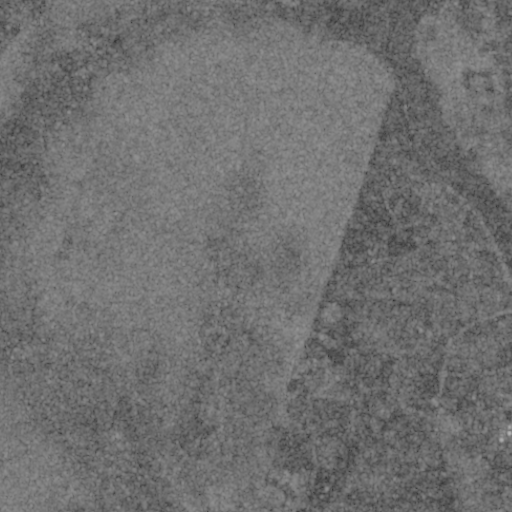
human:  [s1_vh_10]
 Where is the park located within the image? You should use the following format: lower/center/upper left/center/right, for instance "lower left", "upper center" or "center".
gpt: The park is located in the lower right of the image.
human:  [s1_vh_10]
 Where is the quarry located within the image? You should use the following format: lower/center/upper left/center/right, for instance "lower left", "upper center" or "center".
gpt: There is no quarry in the image.

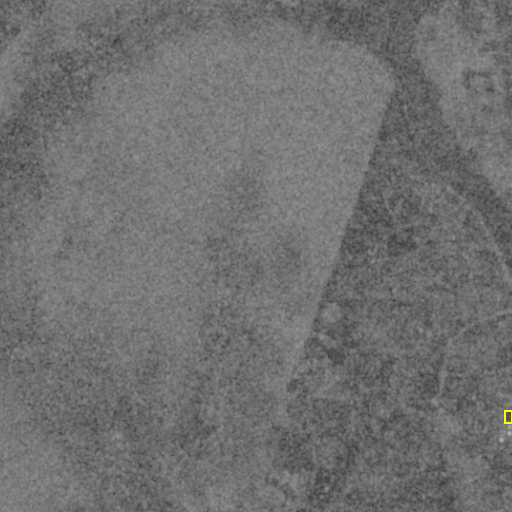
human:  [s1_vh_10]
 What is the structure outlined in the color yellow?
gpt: The structure outlined in yellow is a park.
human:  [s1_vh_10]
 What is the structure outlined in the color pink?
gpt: There is no pink outline.